Question: I am looking for a css way to hav <URL> layout sport a 100% height div, meaning that the white will trail down to the bottom of the document not the window. I would like to do this without images and without javascript.
I've tried 'html,body{height:100%}' which only applied to the window not the doc.
I've also tried to put a 900px body background image and it was not centered with the container div.

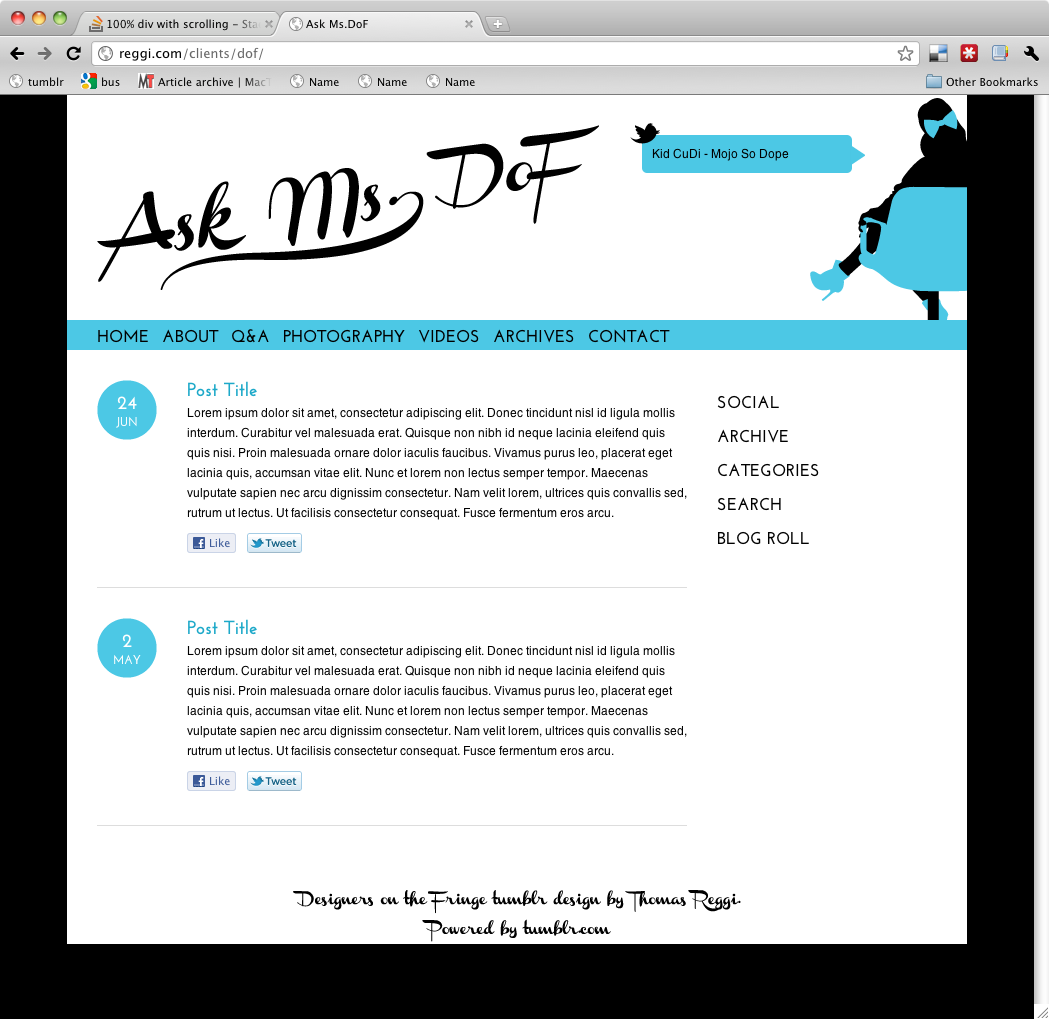
Answer: Looking at the live site because the URL is conveniently visible inside your image..
Add this CSS:
'''
html, body {
height: 100%
}
#container {
min-height: 100%
}
'''